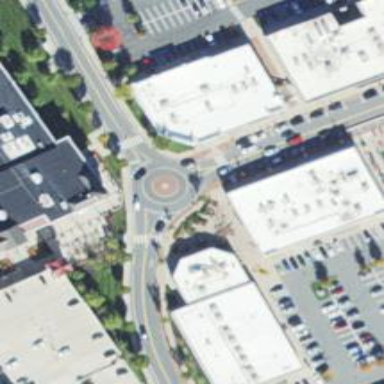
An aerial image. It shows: Unclassified road with asphalt surface leading to roundabout.